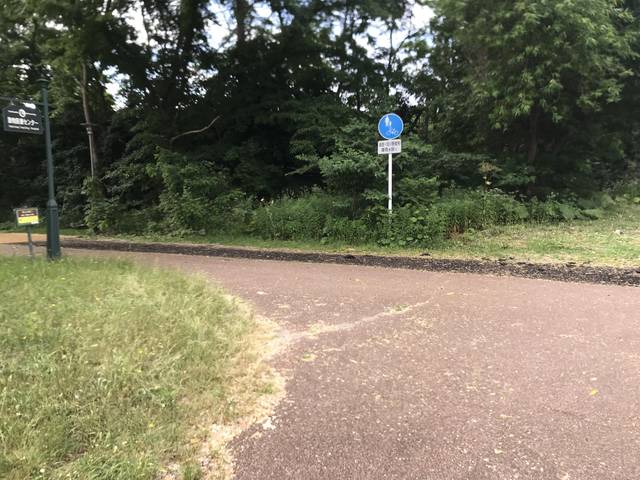
Region: Japan
Coordinates: 43.081, 141.337